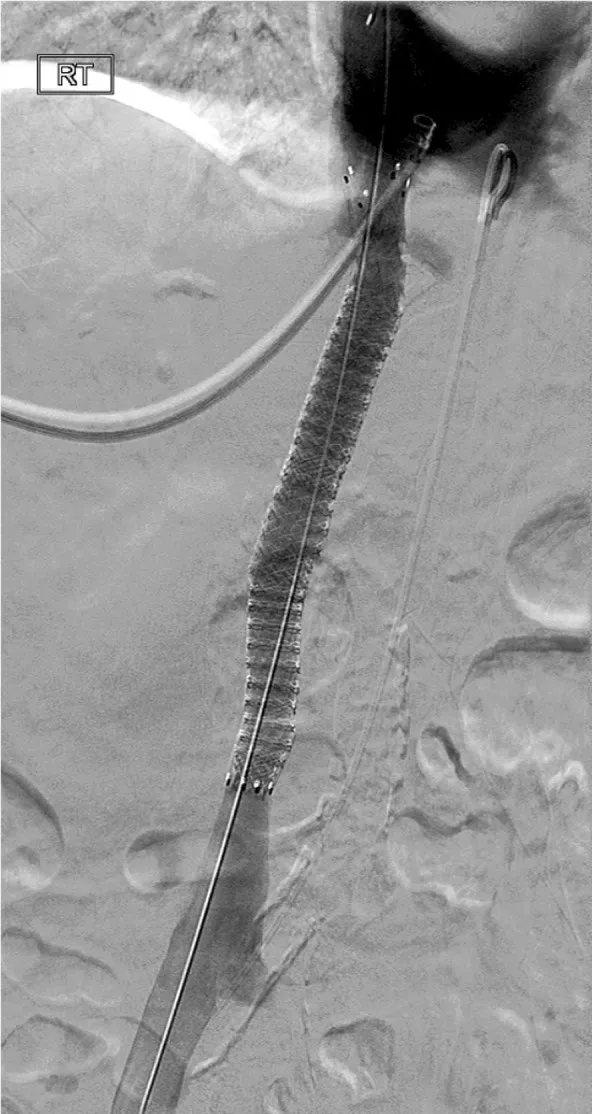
Immediate post-recanalization venogram showing widely patent stented IVC with decreased abdominopelvic collaterals, VCF-1 catheter in the aorta, transhepatic GooseNeck snare.
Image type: radiology (x_ray)